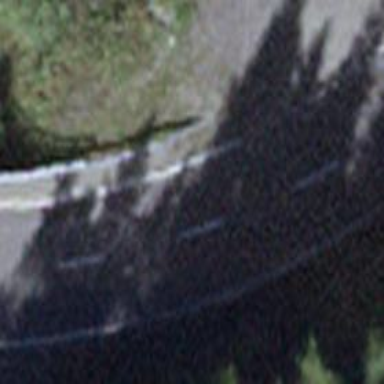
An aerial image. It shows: Asphalt sidewalk.